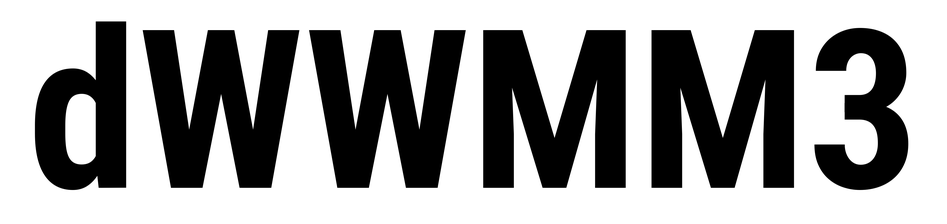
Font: Roboto_Condensed_Bold